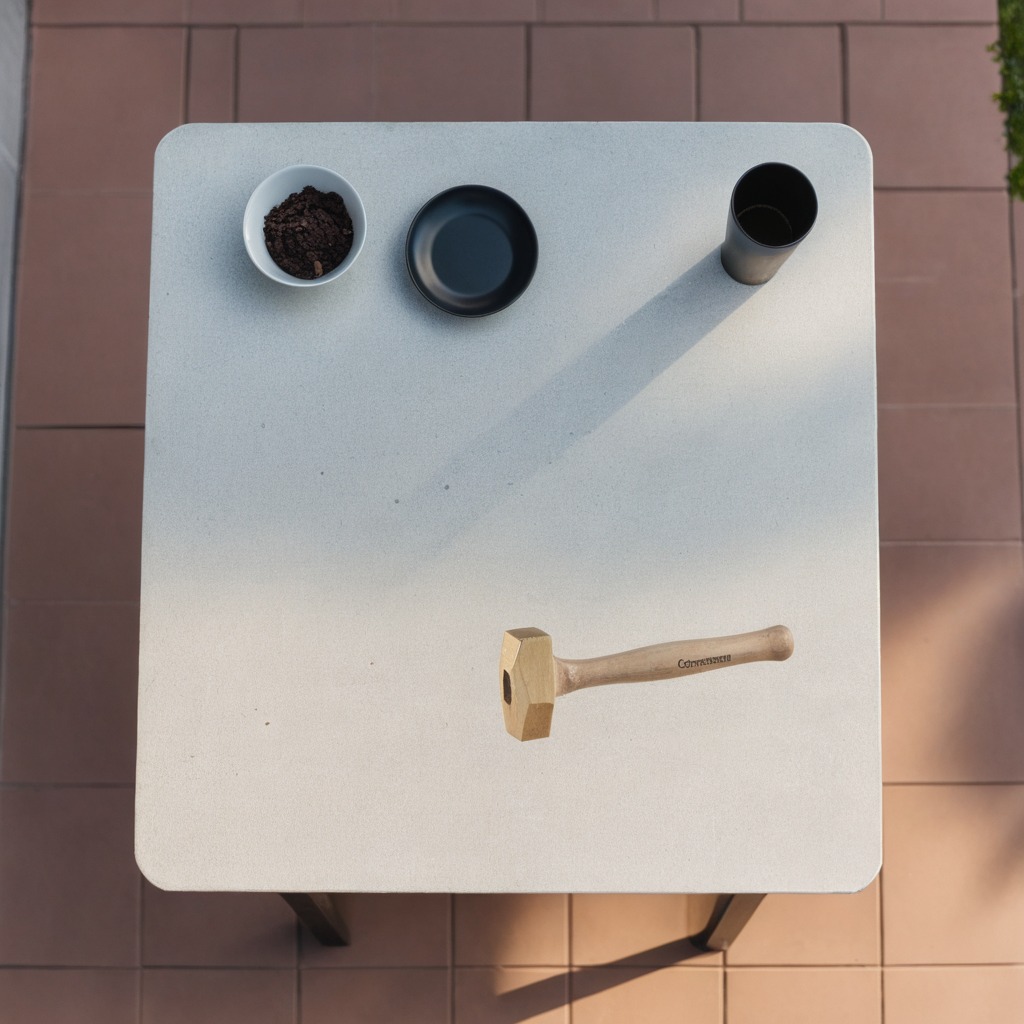
A hammer is lying on the table.